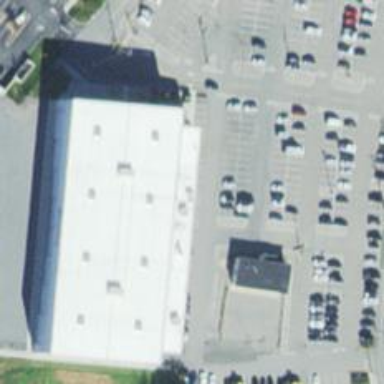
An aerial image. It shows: Parking space.